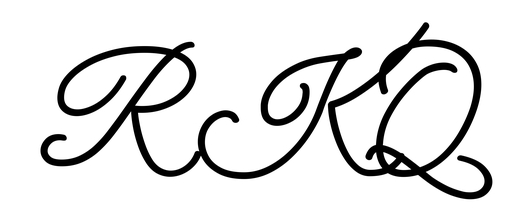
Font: MeowScript-Regular